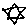
Label: star